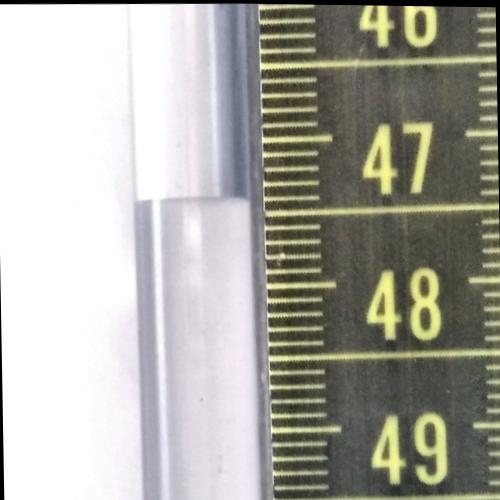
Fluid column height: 47.4 cm